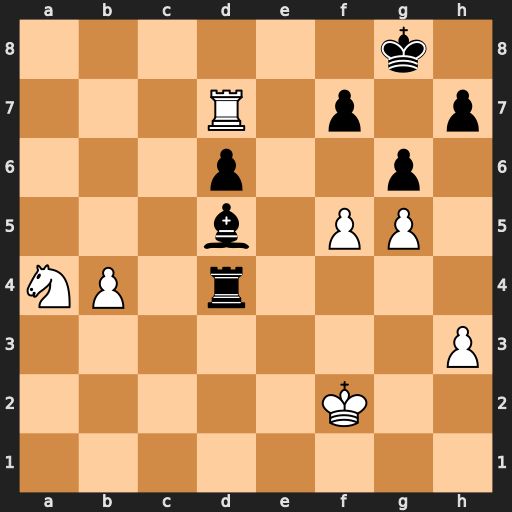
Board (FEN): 6k1/3R1p1p/3p2p1/3b1PP1/NP1r4/7P/5K2/8
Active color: w
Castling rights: -
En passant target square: -
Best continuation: Rd8+ Kg7 f6#